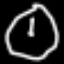
Label: clock